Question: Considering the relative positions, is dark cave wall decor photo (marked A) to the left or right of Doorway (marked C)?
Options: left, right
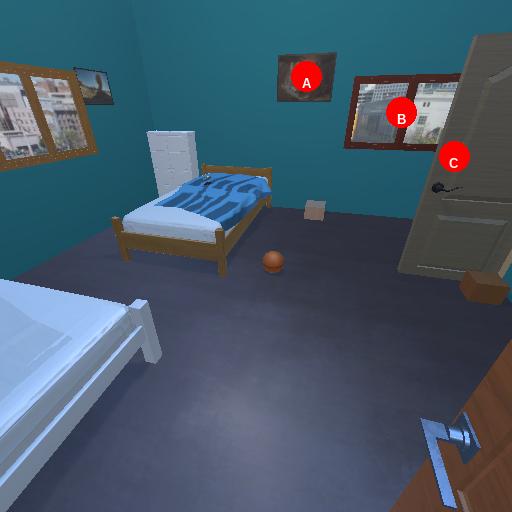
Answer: left